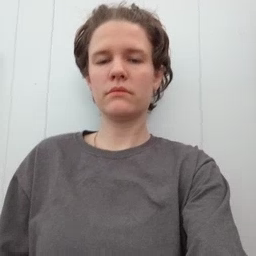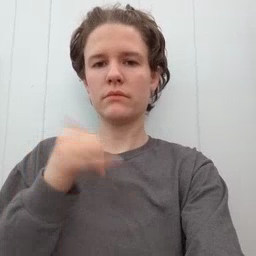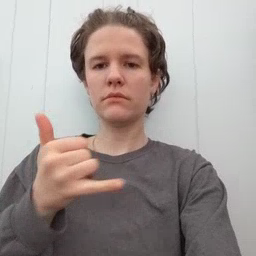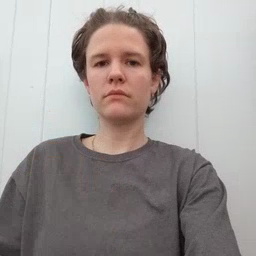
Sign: yellow